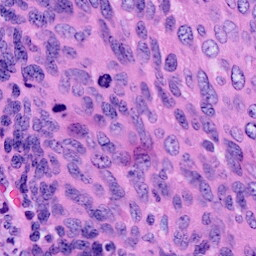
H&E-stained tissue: Cervix